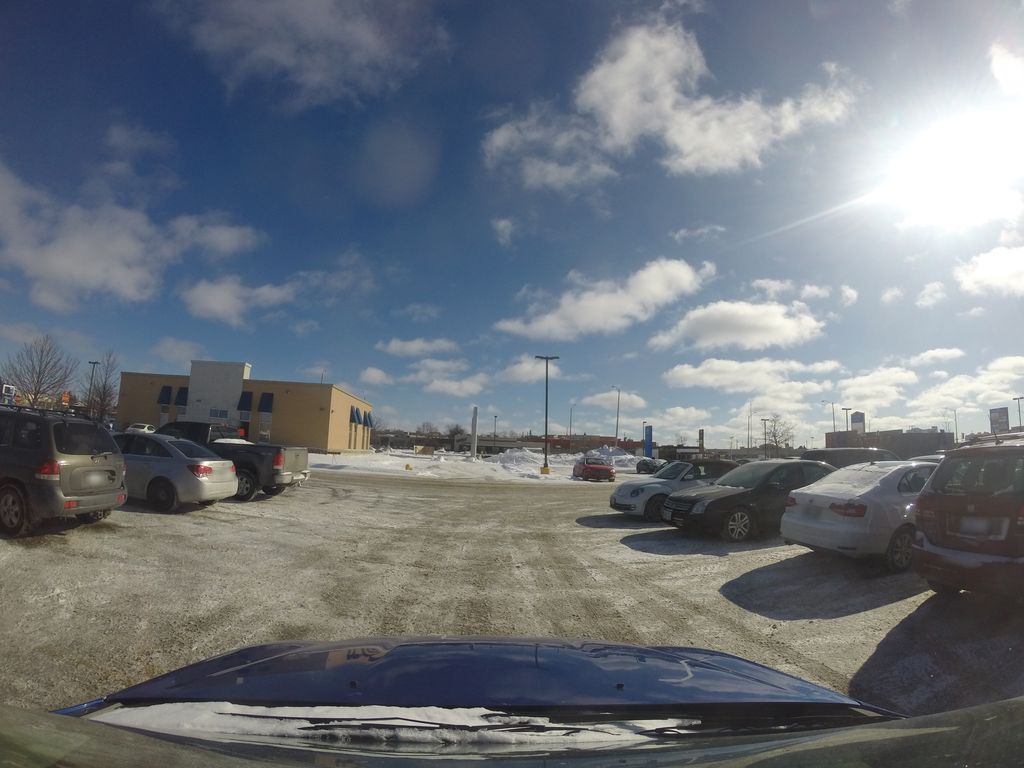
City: kitchener-waterloo